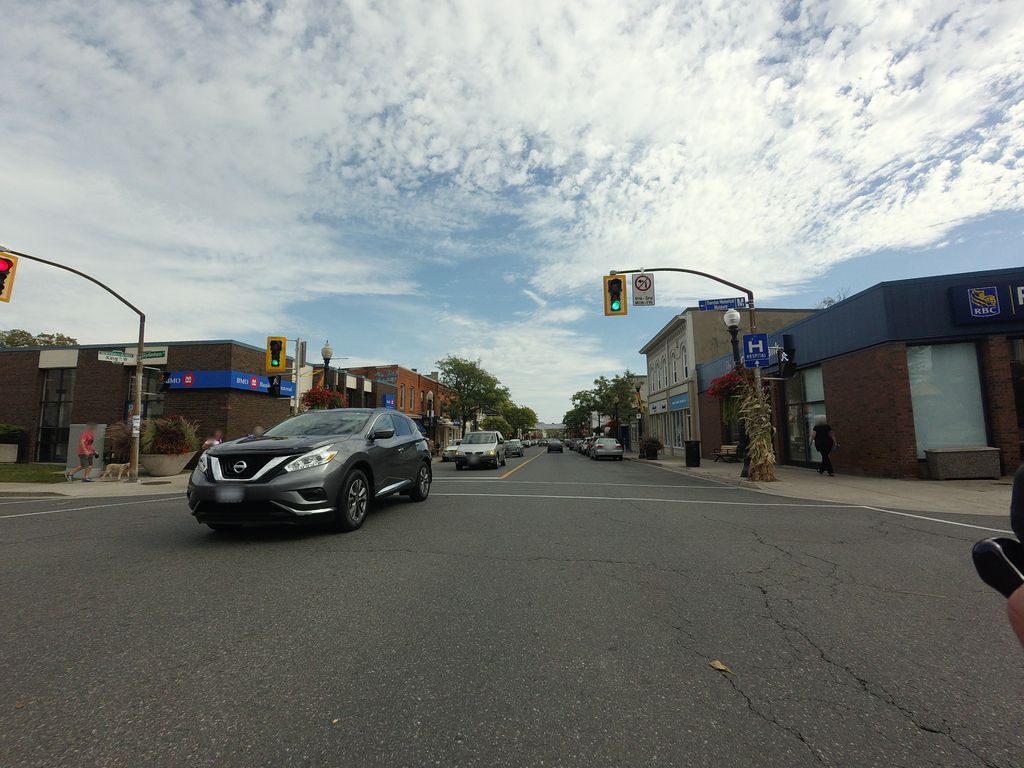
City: hamilton